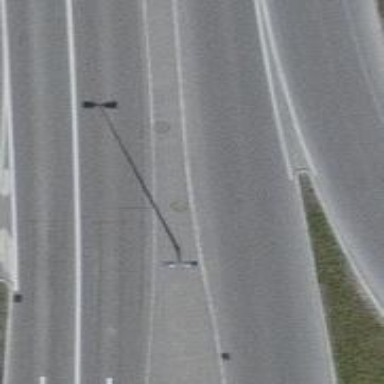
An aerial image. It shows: Secondary road with asphalt surface.